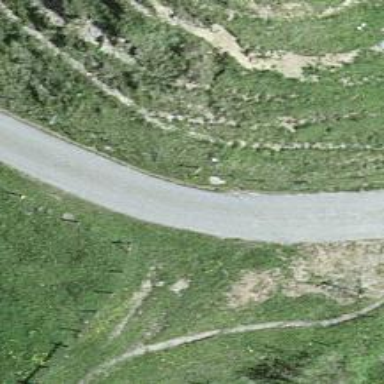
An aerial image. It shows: Unclassified road with asphalt surface.